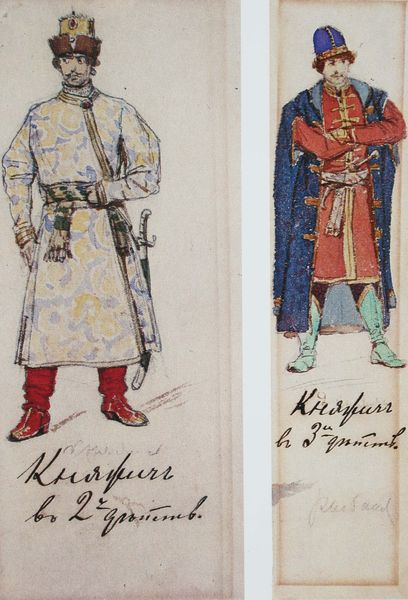
Titel: Tscharodejka, Die Zauberin
Künstler: Viktor Michajlowitsch Wasnetsow
Standort: Moskau
Institution: Bachruschin-Museum
Schlagwörter: blau, feder, umhang, ocker, braun, bunt, hut, hüte, kleider, kopfbedeckungen, männer, schwarz, skizze, türkis, weiss, zeichnung, gürtel, rot, schal, beige, mode, muster, mütze, mützen, arme, falten, kleidung, kostüm, mantel, pose, bühne, taille, schrift, papier, zwei, haltung, studie, russland, krieg, einheit, tusch, gemustert, laviert, tusche, orient, schwert, säbel, uniform, uniformen, waffen, waffe, beschriftung, koloriert, stiefel, entwurf, ritter, fürst, modelle, studien, verschränkt, dolch, krieger, kostüme, feldherr, russe, entwürfe, skizzen, russen, design, handschrift, bezeichnung, russisch, zeichung, kurfürst, stifel, farbstift, türken, kossaken, mongolei, malewitsch, litze, hussaren, kosak, tartaren, kosacke, kosake, outfit, armepose, krummdolch, litauer, männermode, sifnatur, theaterfiguren, vorschläge